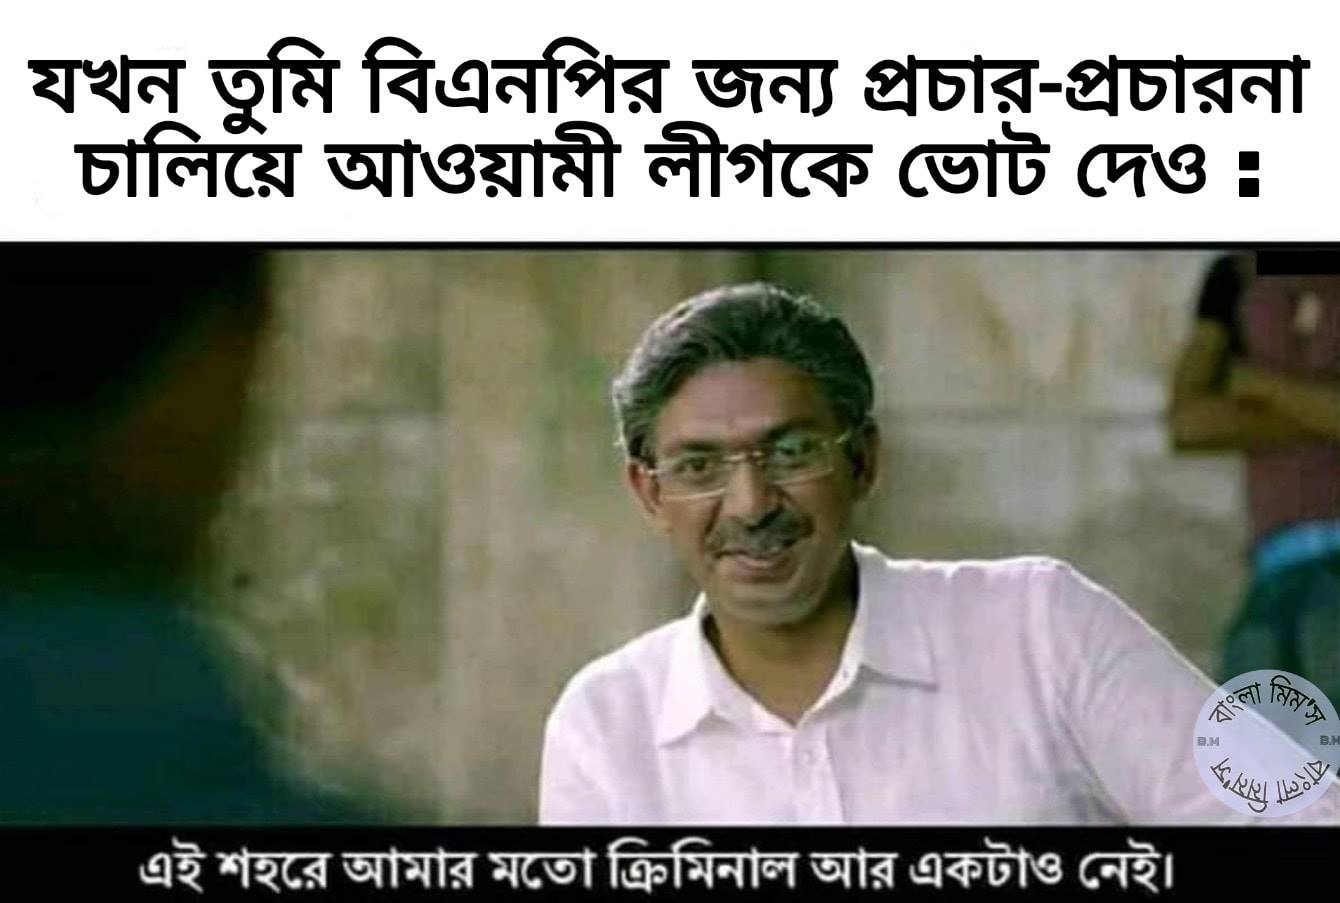
Text: যখন তুমি বিএনপির জন্য প্রচার প্রচারনা চালিয়ে আওয়ামী লীগকে ভোট দেও এই শহরে আমার মতো ক্রিমিনাল আর একটাও নেই
Label: Hate
Hate category: Political
Targeted group: Organization